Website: macys
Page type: payment
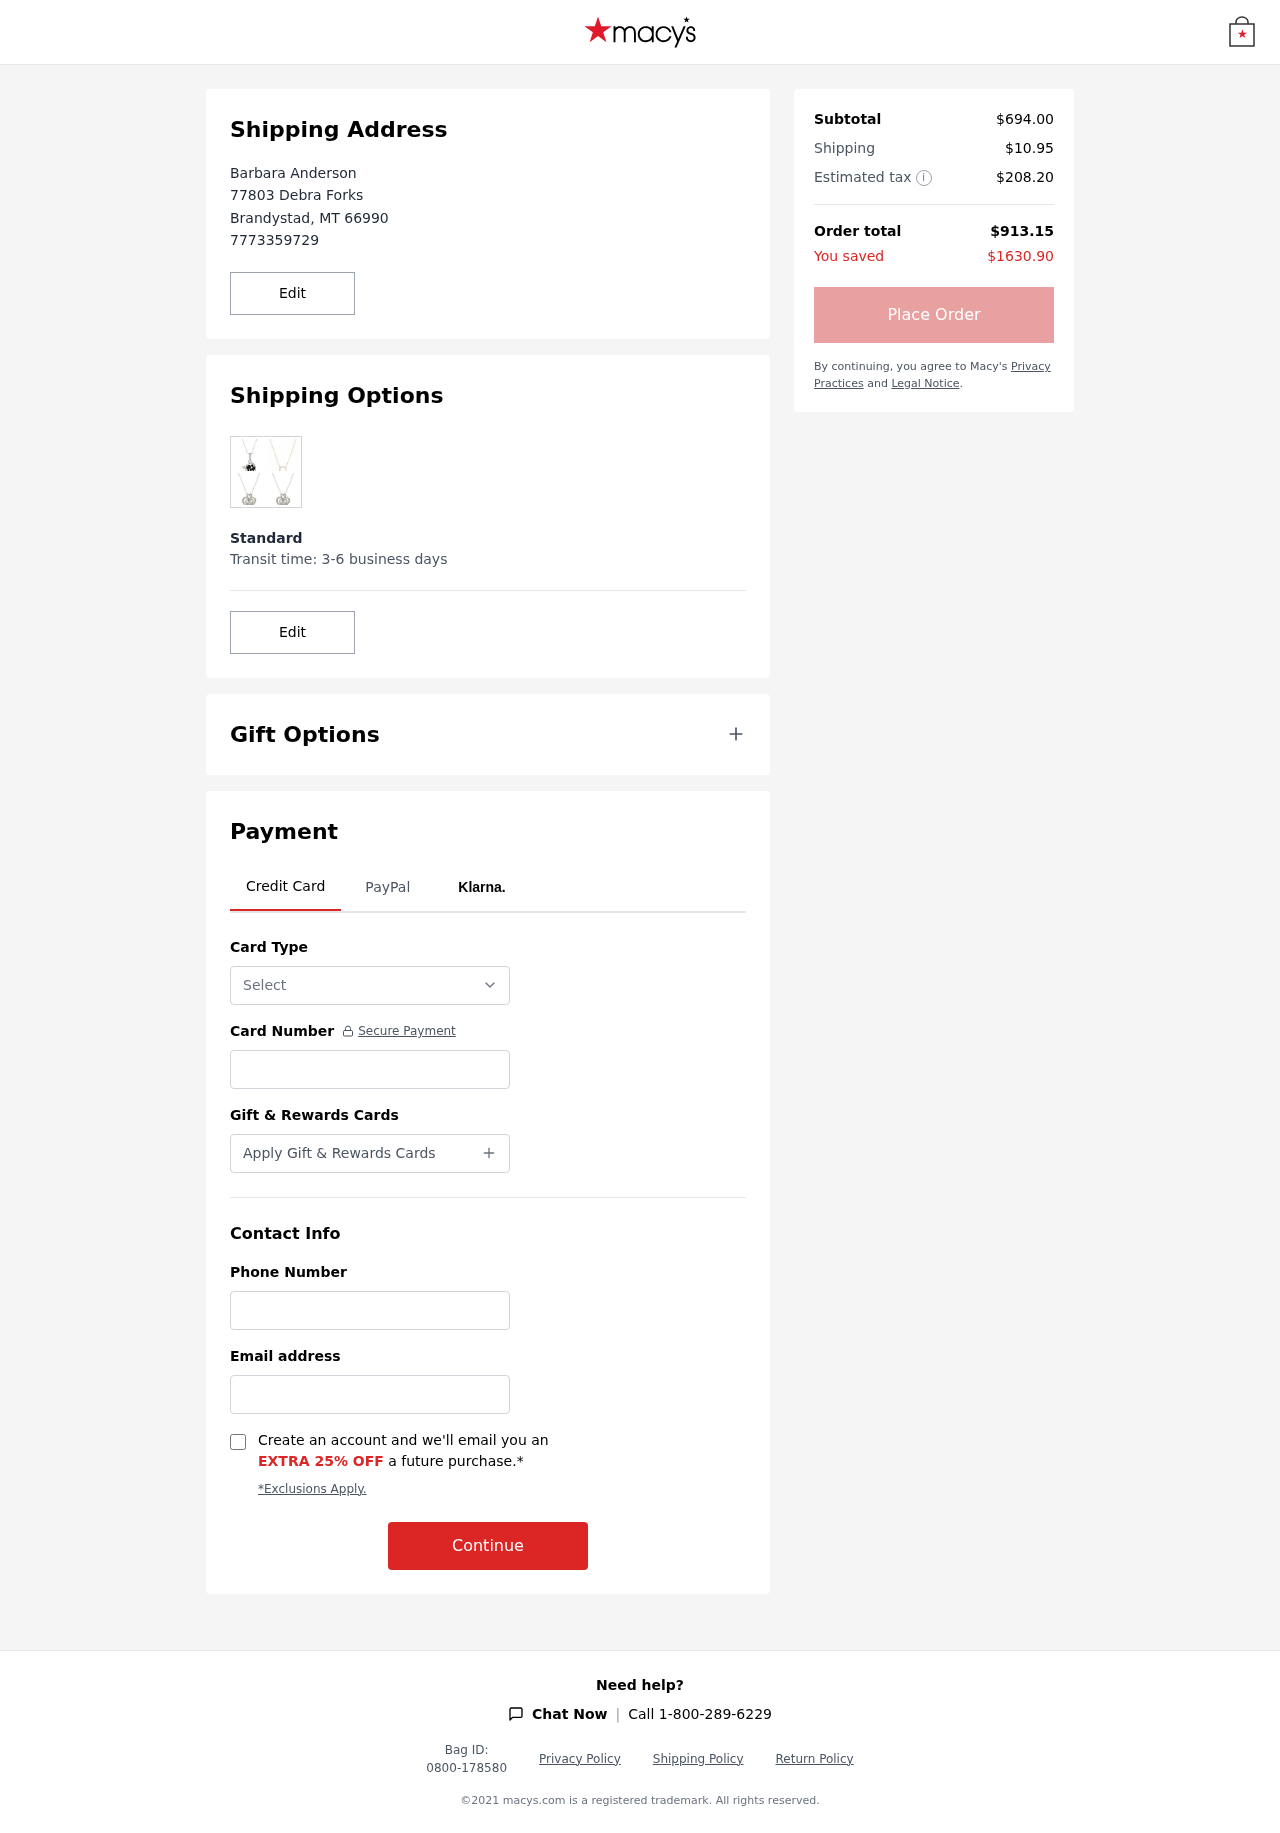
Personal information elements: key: PII_CARD_NUMBER
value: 3466 2812 8086 791
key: PII_CARD_TYPE
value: American Express
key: PII_CITY
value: Brandystad
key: PII_EMAIL
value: barbaraanderson@yahoo.com
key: PII_FULLNAME
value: Barbara Anderson
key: PII_PHONE
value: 7773359729
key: PII_POSTCODE
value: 66990
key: PII_STATE_ABBR
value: MT
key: PII_STREET
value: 77803 Debra Forks
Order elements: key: ORDER_SUBTOTAL
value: $694.00
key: ORDER_SHIPPING_COST
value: $10.95
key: ORDER_TAX
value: $208.20
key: ORDER_TOTAL
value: $913.15
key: ORDER_SAVINGS
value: $1630.90